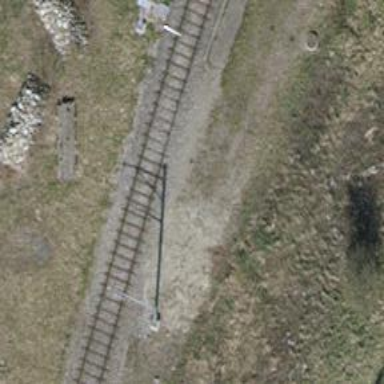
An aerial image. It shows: Single-track electrified railway service yard with contact line for trains.